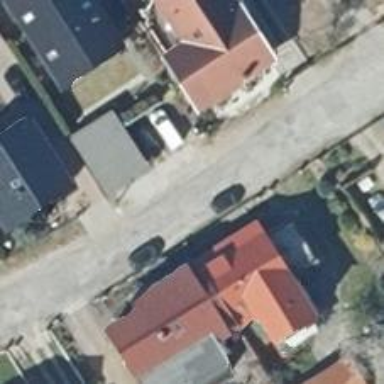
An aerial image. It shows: Asphalt road in residential area.